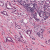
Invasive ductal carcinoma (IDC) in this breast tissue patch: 1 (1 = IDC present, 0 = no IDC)